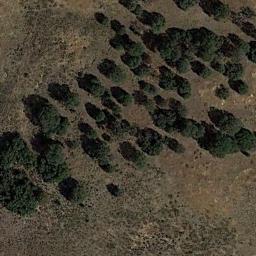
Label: chaparral